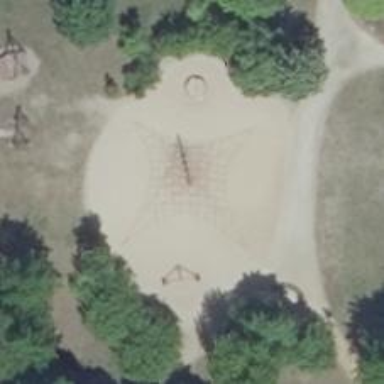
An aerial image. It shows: Playground featuring climbing frame.